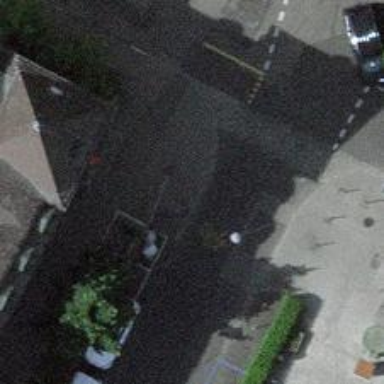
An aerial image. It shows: Bicycle parking area with stands available.